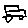
Label: car